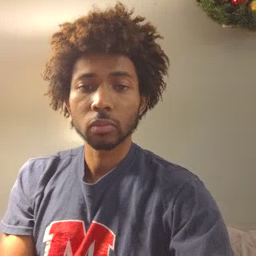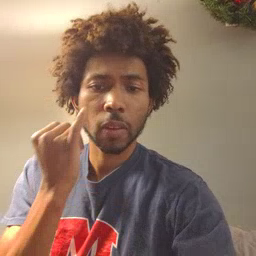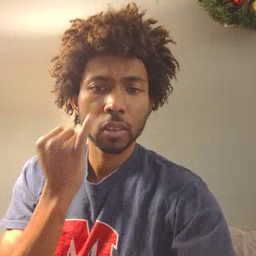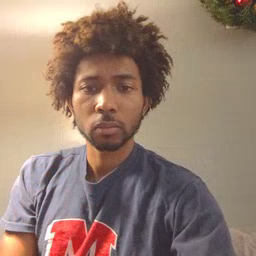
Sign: if